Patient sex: F
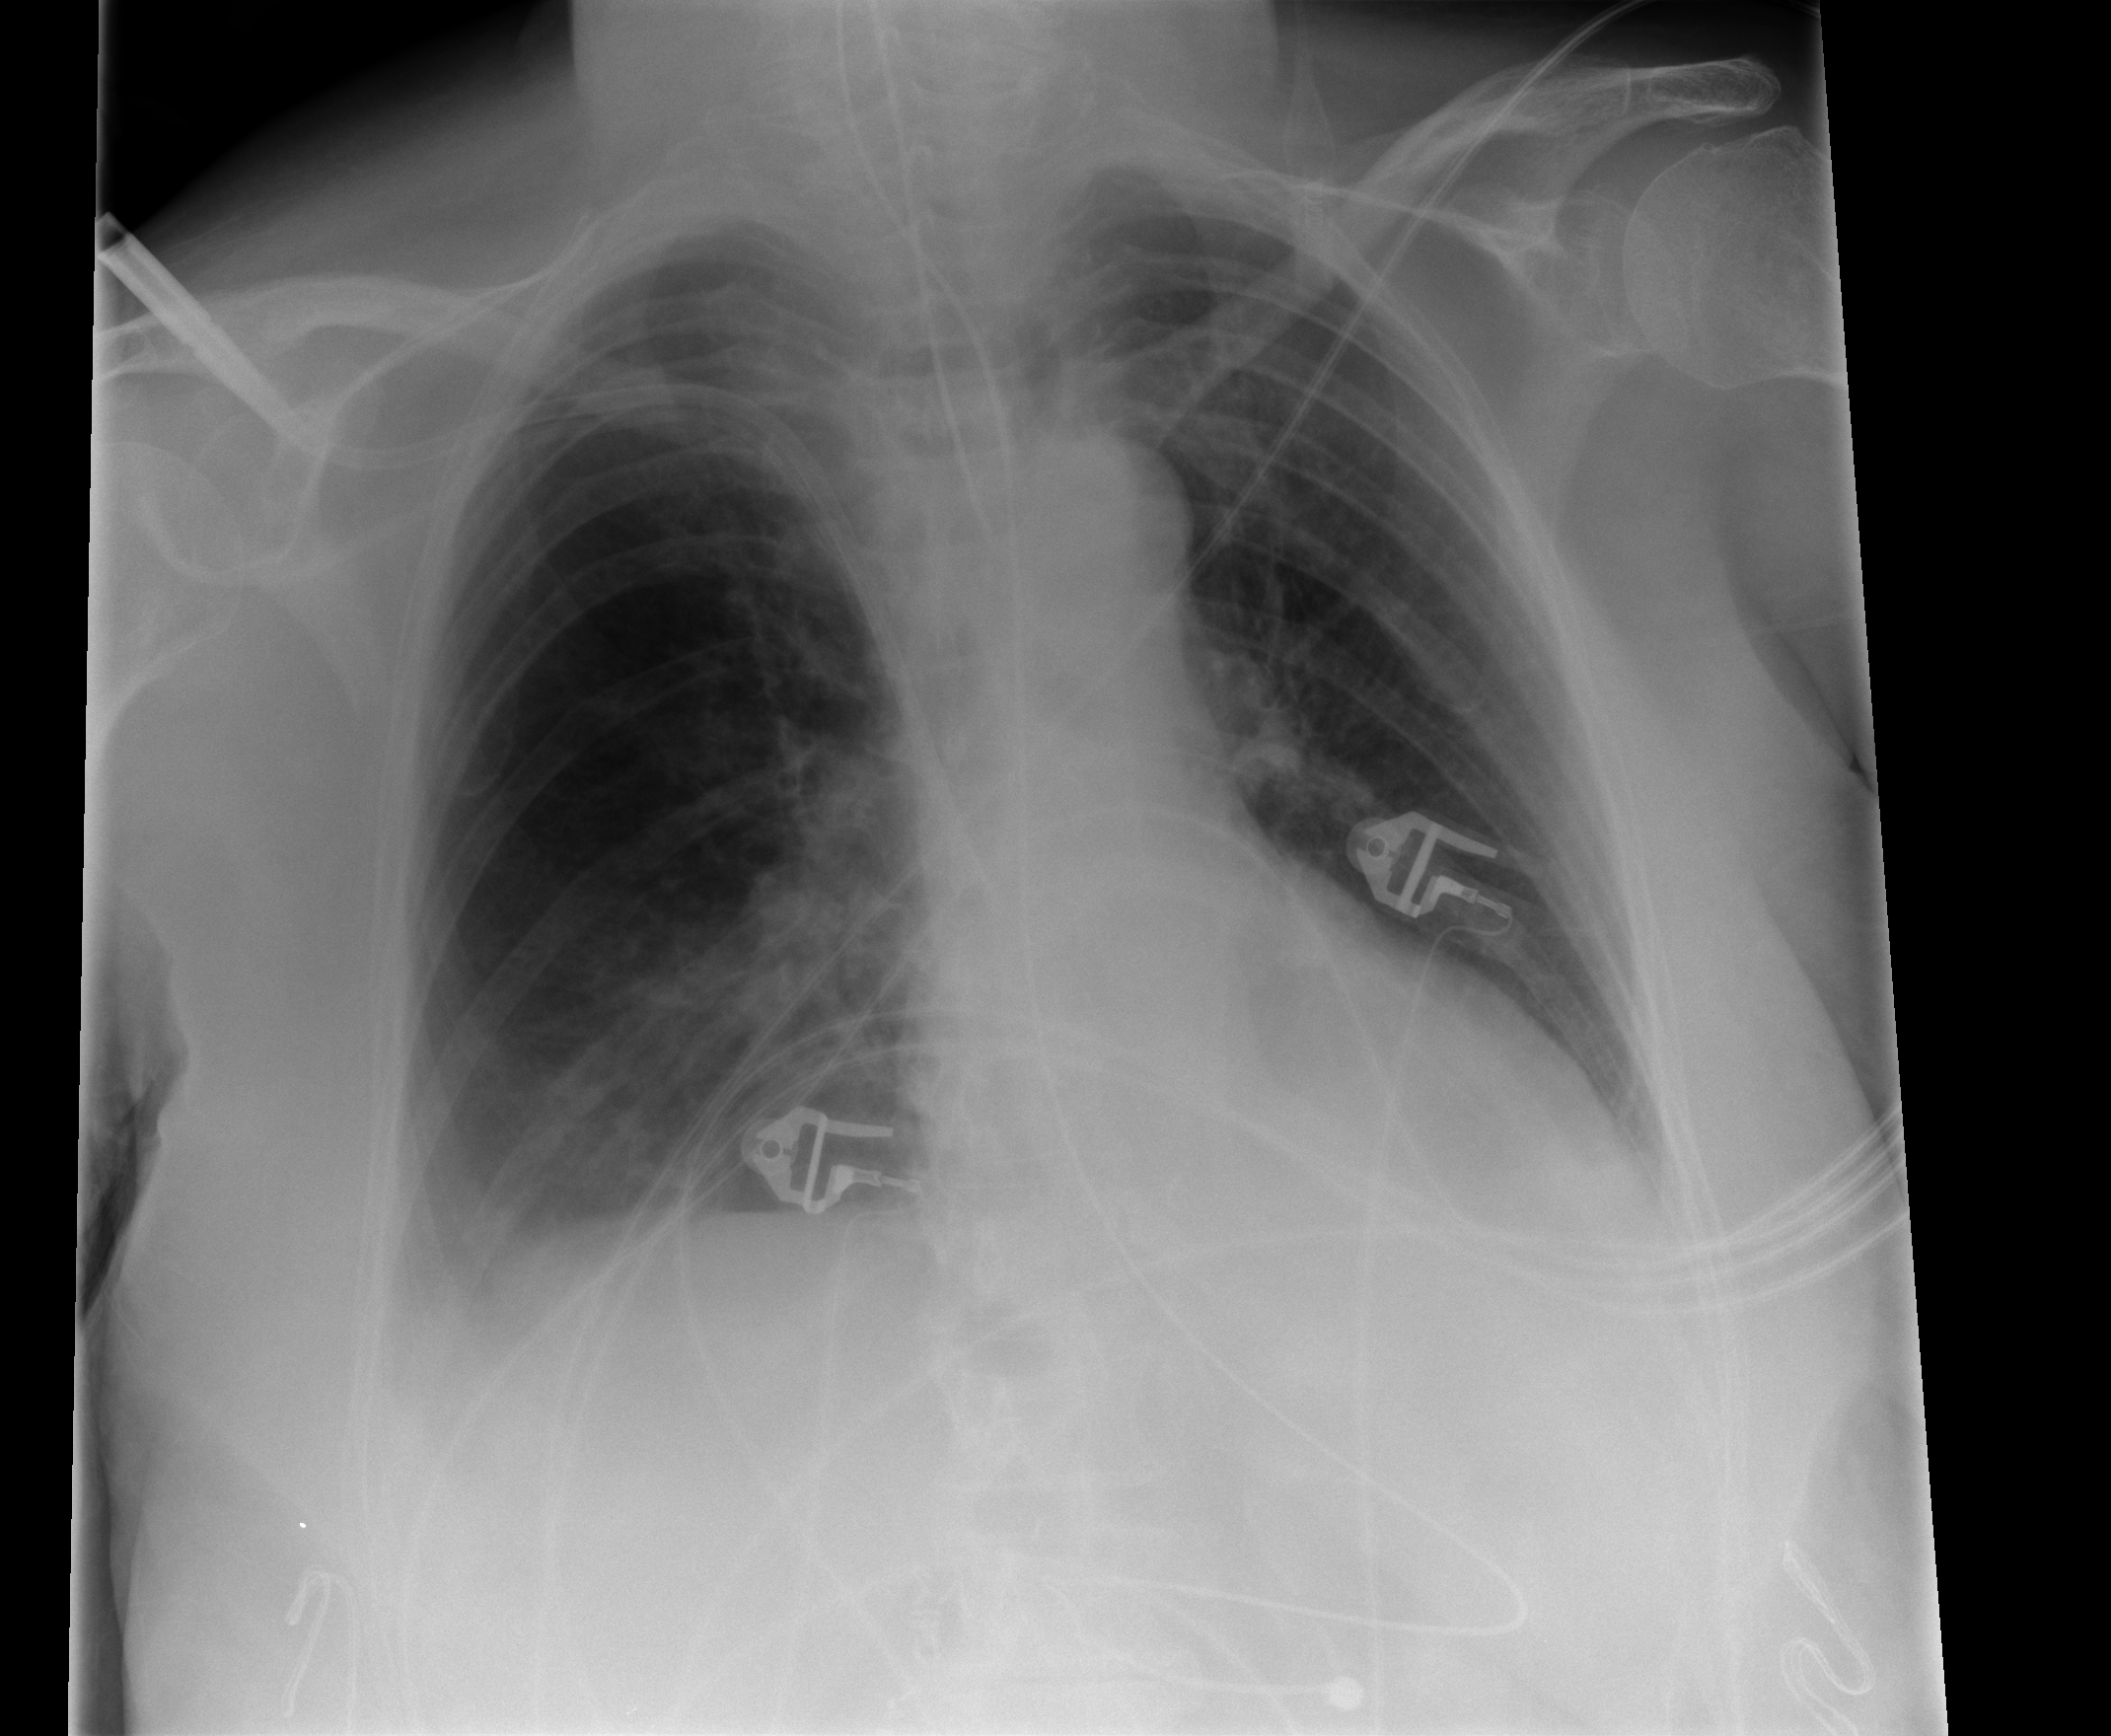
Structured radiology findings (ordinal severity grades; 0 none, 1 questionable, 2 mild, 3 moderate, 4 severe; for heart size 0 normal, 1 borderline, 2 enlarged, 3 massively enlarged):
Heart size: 0
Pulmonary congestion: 0
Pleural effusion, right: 0
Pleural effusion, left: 2
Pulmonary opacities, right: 2
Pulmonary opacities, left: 0
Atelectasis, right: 0
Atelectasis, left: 2